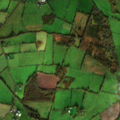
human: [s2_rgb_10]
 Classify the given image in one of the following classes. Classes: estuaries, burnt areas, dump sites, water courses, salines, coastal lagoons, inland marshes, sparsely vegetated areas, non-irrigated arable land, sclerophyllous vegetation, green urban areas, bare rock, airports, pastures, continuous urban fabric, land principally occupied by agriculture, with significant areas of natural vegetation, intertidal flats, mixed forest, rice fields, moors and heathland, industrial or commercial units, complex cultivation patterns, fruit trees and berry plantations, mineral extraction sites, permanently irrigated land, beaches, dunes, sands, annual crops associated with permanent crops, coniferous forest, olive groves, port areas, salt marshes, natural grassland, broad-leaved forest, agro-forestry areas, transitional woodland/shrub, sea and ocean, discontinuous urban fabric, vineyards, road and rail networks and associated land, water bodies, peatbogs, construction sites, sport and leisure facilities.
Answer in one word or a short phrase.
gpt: pastures